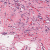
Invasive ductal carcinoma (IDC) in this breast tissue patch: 1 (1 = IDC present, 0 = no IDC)